Field crop: tomato
Growth stage: 1
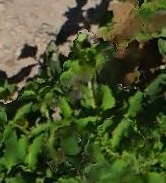
Species: tomato